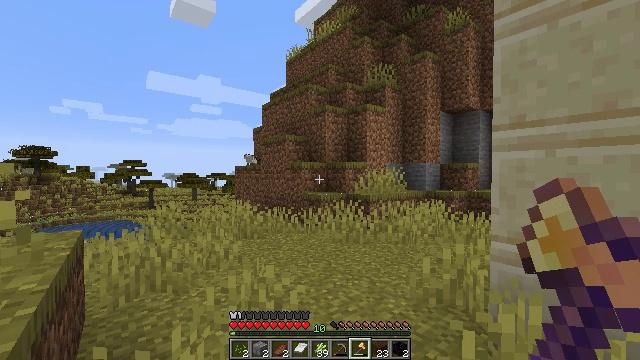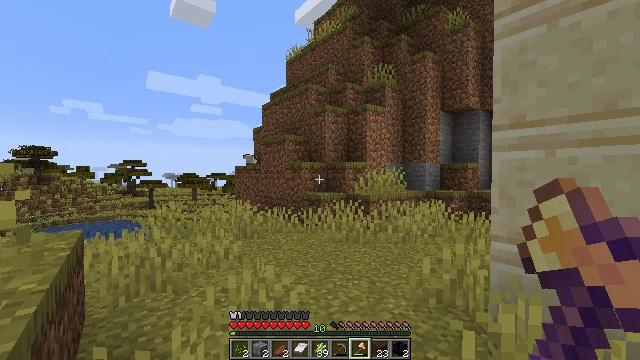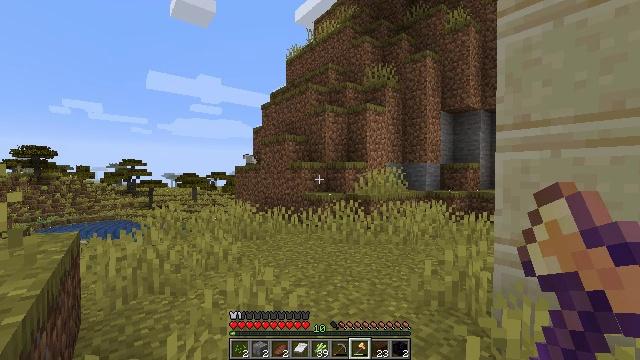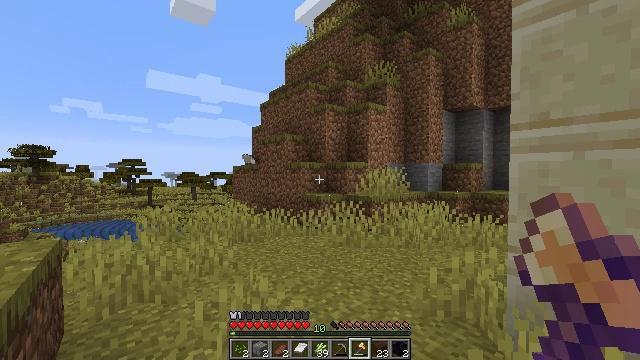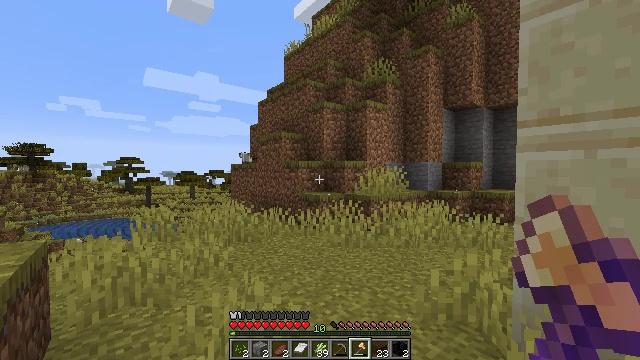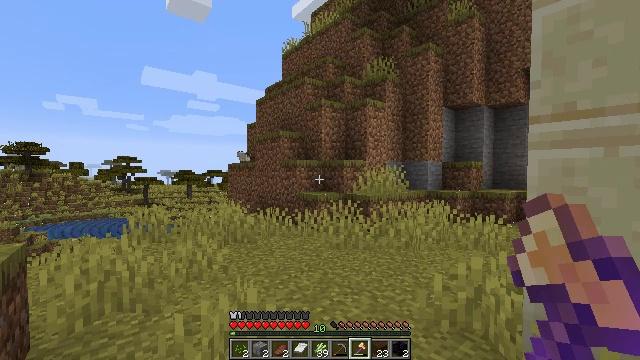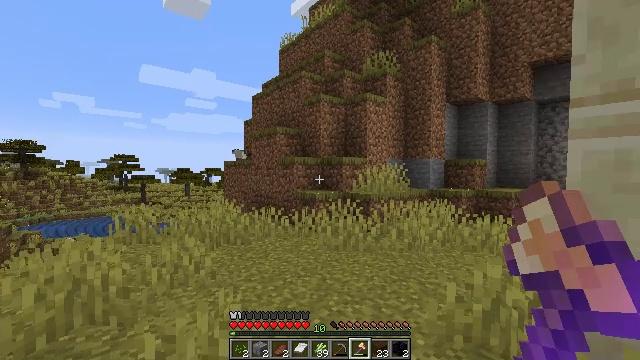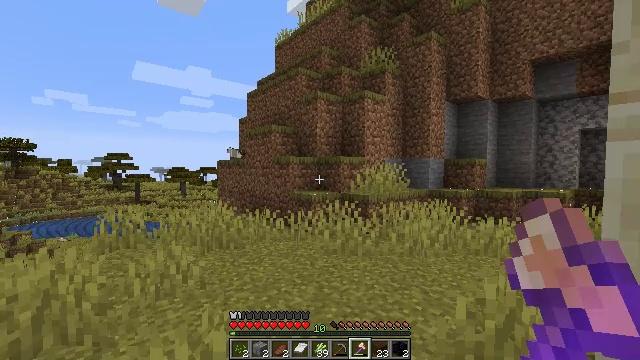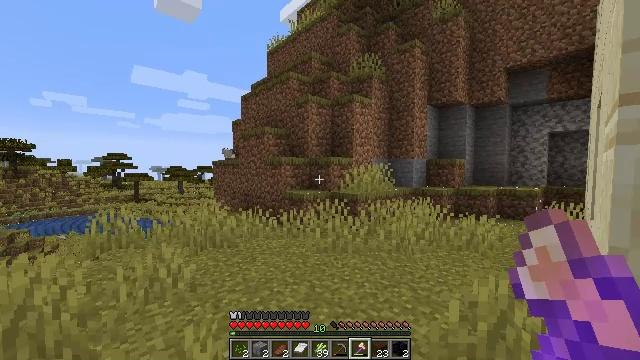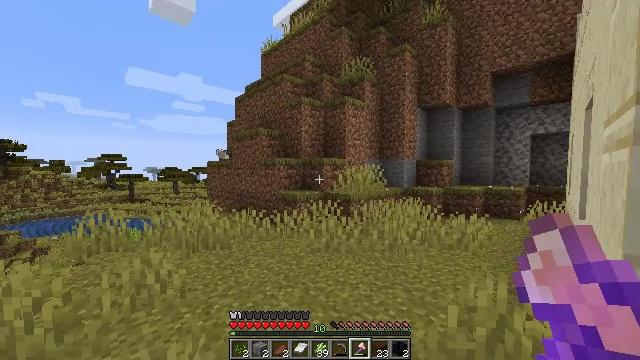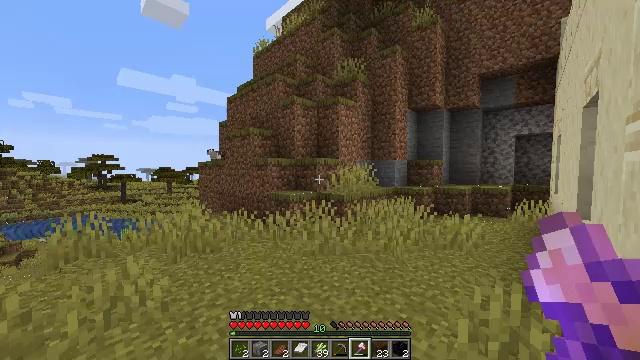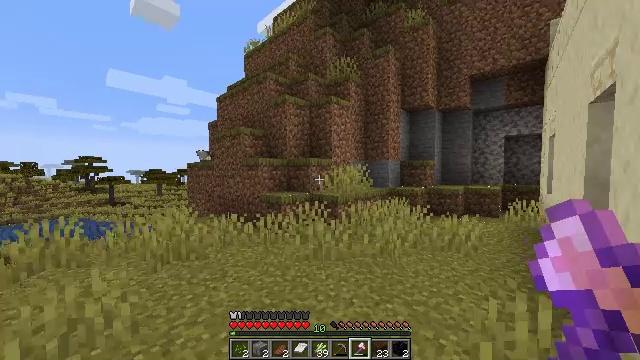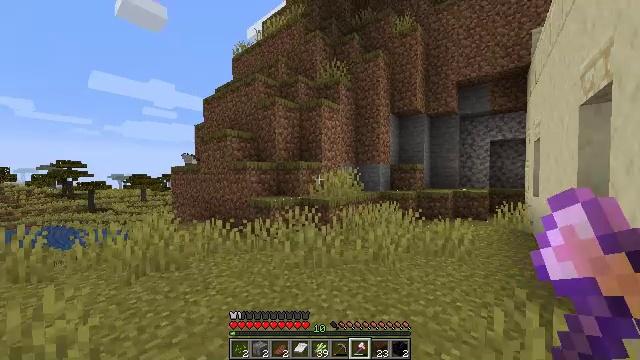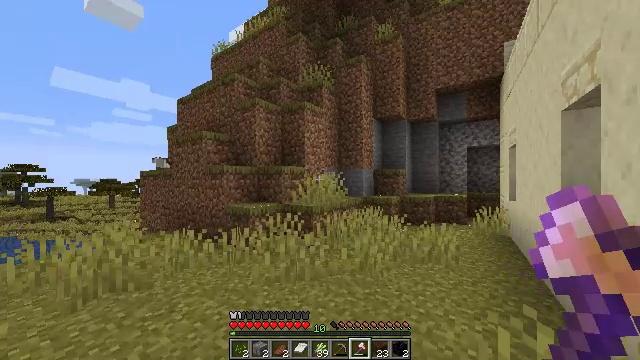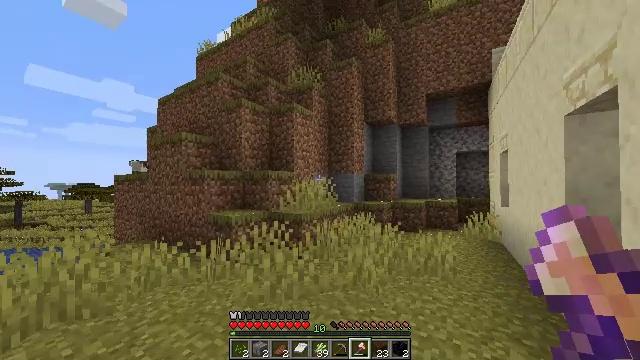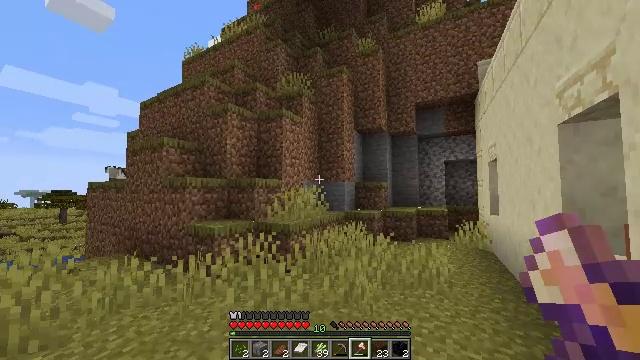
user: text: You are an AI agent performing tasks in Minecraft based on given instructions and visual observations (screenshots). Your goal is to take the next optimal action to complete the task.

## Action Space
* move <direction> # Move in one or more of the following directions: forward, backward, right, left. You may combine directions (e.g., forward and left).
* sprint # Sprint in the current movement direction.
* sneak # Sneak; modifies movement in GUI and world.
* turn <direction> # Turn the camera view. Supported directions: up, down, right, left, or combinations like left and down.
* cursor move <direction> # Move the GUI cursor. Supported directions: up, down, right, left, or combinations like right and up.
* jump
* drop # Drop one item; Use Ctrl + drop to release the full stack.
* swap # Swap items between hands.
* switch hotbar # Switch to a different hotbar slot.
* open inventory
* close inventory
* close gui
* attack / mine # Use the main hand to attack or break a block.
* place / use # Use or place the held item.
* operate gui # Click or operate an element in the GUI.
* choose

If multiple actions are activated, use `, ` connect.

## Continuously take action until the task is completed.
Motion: motion action
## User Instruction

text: Clear away tall grass.
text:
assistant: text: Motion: no_op
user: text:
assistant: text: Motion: move forward
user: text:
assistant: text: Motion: move forward
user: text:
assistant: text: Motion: move forward
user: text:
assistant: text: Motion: move forward
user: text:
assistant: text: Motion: move forward
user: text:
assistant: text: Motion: move forward, sprint
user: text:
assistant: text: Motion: move forward, sprint, turn right
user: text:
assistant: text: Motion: move forward, sprint, turn right
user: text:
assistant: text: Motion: move forward, sprint, turn right
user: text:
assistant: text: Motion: move forward, turn right
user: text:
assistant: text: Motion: move forward, turn right and up
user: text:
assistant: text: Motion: move forward, sprint, turn right and up
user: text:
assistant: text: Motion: move forward, sprint, turn right and up
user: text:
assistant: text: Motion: move forward, turn right and up
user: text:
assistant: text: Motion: move forward, turn right and up
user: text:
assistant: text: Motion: move forward, sprint, turn up
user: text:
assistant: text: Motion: move forward, sprint, turn left and up
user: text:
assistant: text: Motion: move forward, sprint, turn left and up
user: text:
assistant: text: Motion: move forward, turn left
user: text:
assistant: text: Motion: move forward, turn left
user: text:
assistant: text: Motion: move forward
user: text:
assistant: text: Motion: move forward
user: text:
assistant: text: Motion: move forward
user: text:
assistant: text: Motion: move forward
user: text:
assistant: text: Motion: move forward
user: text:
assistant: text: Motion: move forward, turn left and down
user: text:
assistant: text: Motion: move forward, turn left and down
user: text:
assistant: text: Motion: move forward, turn left and down
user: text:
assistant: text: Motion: move forward, turn left and down